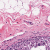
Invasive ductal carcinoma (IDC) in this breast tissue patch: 0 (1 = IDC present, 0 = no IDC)